Question: Is there any easy way to have my jinternalframes be the best of both worlds
- -

Hopefully this picture will help out. Right now I have my code to drag the item to your player and it inserts into next available backpack slot, but I also want to be able to drag it to any of the backpack slots, but as you can see it paints below. Is there any quick and dirty way to remedy this? My JDesktopPane has a panel on top that is where everything is painted to(besides the jinternalframes of course). Sorry for all of the code and no SSCCEE. Just felt it would better to show my logic.
'''
theDesktop.addMouseMotionListener(new MouseMotionListener() {
@Override
public void mouseDragged(MouseEvent e) {
updateMouseCursor(e);
if (MapGamePanel.draggingItem){
Point point = e.getPoint();
MapGamePanel.currentX = point.x;
MapGamePanel.currentY = point.y;
}
}
@Override
public void mouseMoved(MouseEvent e) {
updateMouseCursor(e);
}
});
theDesktop.addMouseListener(new MouseListener() {
@Override
public void mousePressed(MouseEvent e) {
if (e.getButton() == MouseEvent.BUTTON1){ //left
int whiteLeftSpace = (theDesktop.getWidth() - xTiles*32)/2;
boolean inGamePanel = e.getX() > whiteLeftSpace && e.getX() < (xTiles*32 + whiteLeftSpace) && e.getY() < yTiles*32;
String globalCoords = localToGlobalCoords((e.getX()-whiteLeftSpace)/32 + "," + e.getY()/32);
if (inGamePanel){
//looking for tiles with no mobs or players and loot
String[] globalCoordsSplit = globalCoords.split(",");
int globalX = Integer.parseInt(globalCoordsSplit[0]);
int globalY = Integer.parseInt(globalCoordsSplit[1]);
if ((!(globalX == characterX && globalY == characterY)) && //not under character
((globalX-1) == characterX || globalX == characterX || (globalX+1) == characterX) && //(+/-) 1 xTile
((globalY-1) == characterY || globalY == characterY || (globalY+1) == characterY)){ //(+/-) 1 yTile
HashMap <String, String> dropsToDrag = new HashMap <String, String>();
Boolean mobPresent = false;
Boolean playerPresent = false;
if (MapGamePanel.entityInfoHashTable.containsKey(globalCoords)){ //no mobs/npcs
mobPresent = true;
}
Iterator<Entry<String, String>> it = MapGamePanel.entityInfoHashTable.entrySet().iterator();
while (it.hasNext()) {
Entry<String, String> pairs = it.next();
String key = pairs.getKey();
if (!key.contains(",") && !key.contains("-")){
String[] values = pairs.getValue().split("\|");
String tempCoords = values[0];
if (globalCoords.equals(tempCoords)){ //player on spot
playerPresent = true;
}
} else if (key.contains("-")){
String[] splitKey = key.split("-");
if (splitKey[0].equals(globalCoords)){
dropsToDrag.put(key, pairs.getValue());
}
}
}
int smallEntityId = Integer.MAX_VALUE; //<PHONE>
if (!mobPresent && !playerPresent && !dropsToDrag.isEmpty()){
Iterator<Entry<String, String>> it2 = dropsToDrag.entrySet().iterator();
while (it2.hasNext()) {
Entry<String, String> pairs = it2.next();
String[] keyWithPK = pairs.getKey().split("-");
String tmpCoords = keyWithPK[0];
String[] coordsSplit = tmpCoords.split(",");
int tempX = Integer.parseInt(coordsSplit[0]);
int tempY = Integer.parseInt(coordsSplit[1]);
int tmpEntityId = Integer.parseInt(keyWithPK[1]);
String[] values = pairs.getValue().split("\|");
String tmpId = values[0];
int tmploot_amt = Integer.parseInt(values[1]);
String tmploot_filename = values[2];
if (tmpEntityId < smallEntityId){
smallEntityId = tmpEntityId;
MapGamePanel.dragItemXCoord = tempX;
MapGamePanel.dragItemYCoord = tempY;
MapGamePanel.dragItemEntityId = tmpEntityId;
MapGamePanel.dragItemId = tmpId;
MapGamePanel.dragItemAmt = tmploot_amt;
MapGamePanel.draggingItemFilename = tmploot_filename;
}
}
MapGamePanel.draggingItem = true;
Point point = e.getPoint();
MapGamePanel.startX = point.x;
MapGamePanel.startY = point.y;
}
}
}
}
}
@Override
public void mouseReleased(MouseEvent e) {
if (e.getButton() == MouseEvent.BUTTON3){ //right
movementBitKeys.keyReleased(87);
movementBitKeys.keyReleased(68);
movementBitKeys.keyReleased(83);
movementBitKeys.keyReleased(65);
mouseHeld = false;
}
if (MapGamePanel.draggingItem){
int whiteLeftSpace = (theDesktop.getWidth() - xTiles*32)/2;
String[] globalCoords = localToGlobalCoords((MapGamePanel.currentX-whiteLeftSpace)/32 + "," + MapGamePanel.currentY/32).split(",");
int globalX = Integer.parseInt(globalCoords[0]);
int globalY = Integer.parseInt(globalCoords[1]);
String[] startCoords = localToGlobalCoords((MapGamePanel.startX-whiteLeftSpace)/32 + "," + MapGamePanel.startY/32).split(",");
int startX = Integer.parseInt(startCoords[0]);
int startY = Integer.parseInt(startCoords[1]);
if (globalX == characterX && globalY == characterY){
sendToServer("pickupItem|" + startX + "," + startY + "-" + MapGamePanel.dragItemEntityId + "|backpack|-1|" + MapGamePanel.dragItemAmt);
} else if (((globalX-1) == characterX || globalX == characterX || (globalX+1) == characterX) &&
((globalY-1) == characterY || globalY == characterY || (globalY+1) == characterY)){
if (!(startX == globalX && startY == globalY)){
sendToServer("moveItem|" + startX + "," + startY + "-" + MapGamePanel.dragItemEntityId + "|ground|" + globalX + "," + globalY + "|-1|" + MapGamePanel.dragItemAmt);
}
}
MapGamePanel.draggingItem = false;
}
}
@Override
public void mouseClicked(MouseEvent e) {}
@Override
public void mouseEntered(MouseEvent e) {}
@Override
public void mouseExited(MouseEvent e) {}
});
'''
}
where I mess around with JLayeredPane due to the suggestions.
'''
public static JFrame frame;
public static JLayeredPane theDesktop;
public static MapGamePanel gamePanel; //where all my game tiles draw
....//lines removed
theDesktop = new JDesktopPane();
theDesktop.setOpaque(false);
theDesktop.add(backpackFrame, JLayeredPane.DEFAULT_LAYER);
theDesktop.add(gamePanel, JLayeredPane.DEFAULT_LAYER);
theDesktop.add(new JLabel("THIS SHOULD SHOW UP ABOVE THE OTHER CRAP, but does not"), JLayeredPane.DRAG_LAYER);
....//lots of lines removed
frame.getContentPane().add(theDesktop);
'''
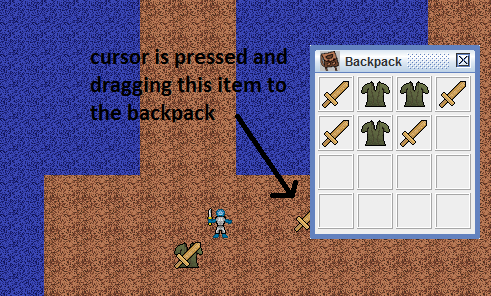
Answer: <URL> are good examples that use 'JLayeredPane'.
<URL> shows dragging on the glass pane.
'JComponent#setComponentPopupMenu()' would be a way to add a context menu.